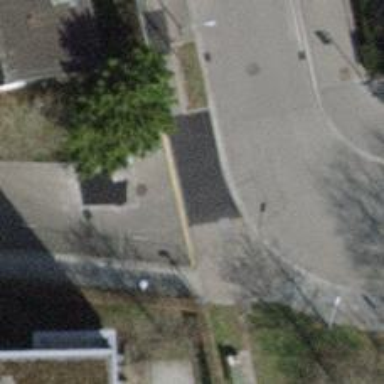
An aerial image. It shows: Unmarked crossing with traffic calming table.